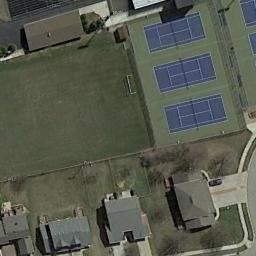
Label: tennis_court